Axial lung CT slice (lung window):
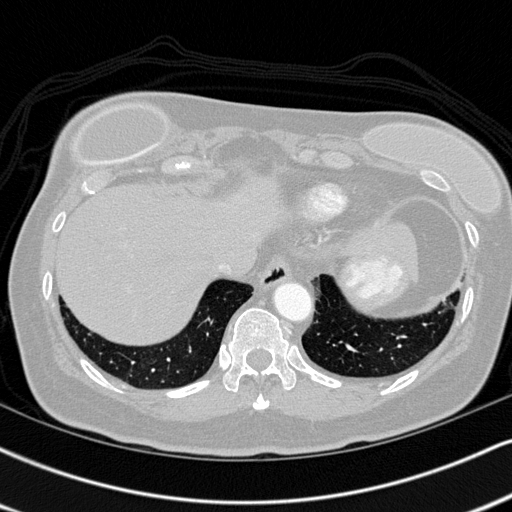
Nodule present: no